Field crop: maize
Growth stage: 2
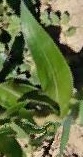
Species: maize